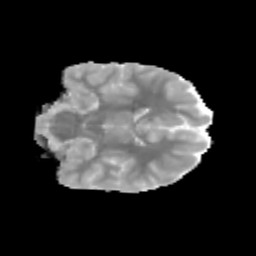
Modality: MD
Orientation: coronal
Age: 9
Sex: male
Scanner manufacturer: siemens
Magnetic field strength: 3 T
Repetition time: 3.8 s
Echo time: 0.07 s